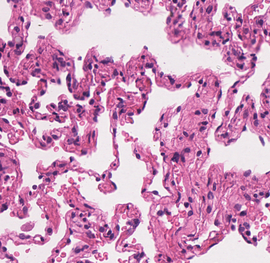
Tumor epithelial tissue: no
Tumor-associated stroma tissue: no
Normal tissue: yes